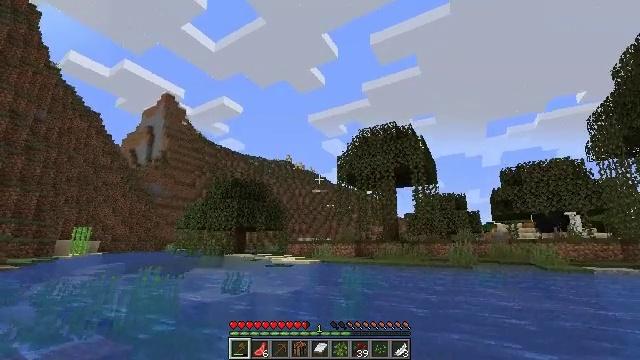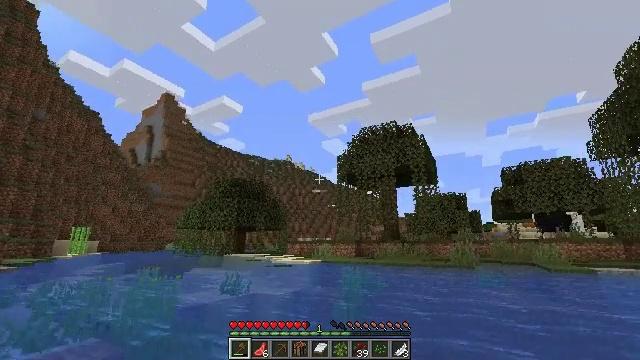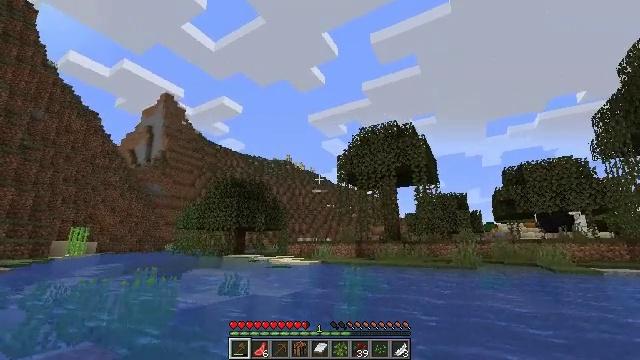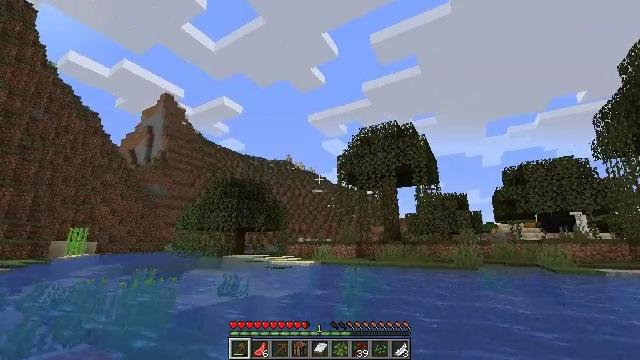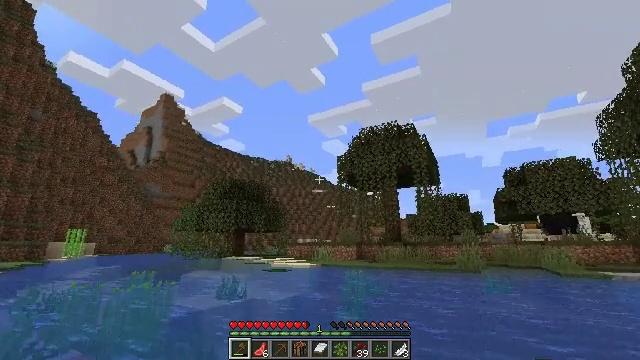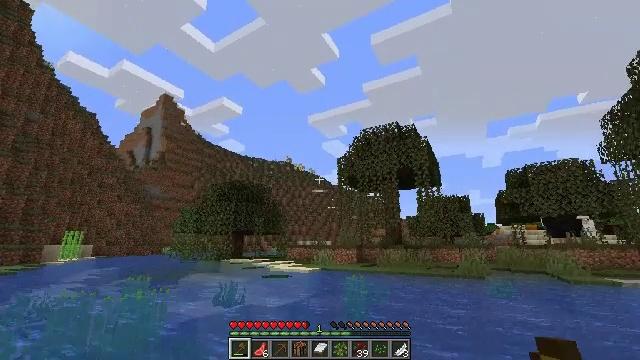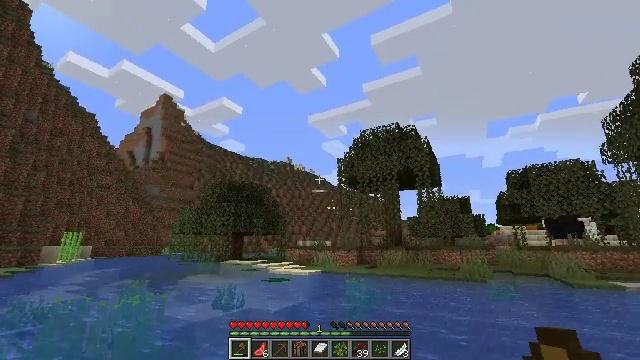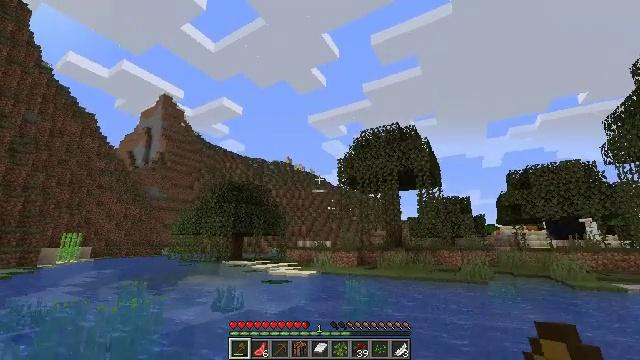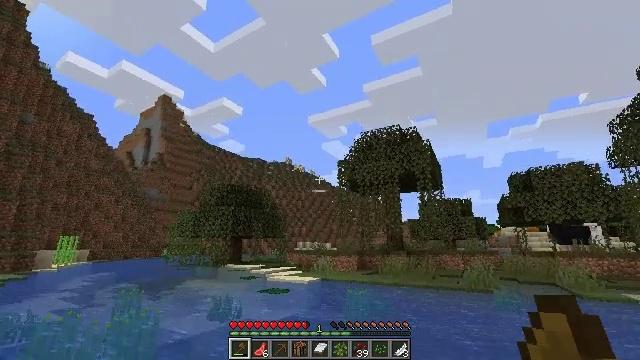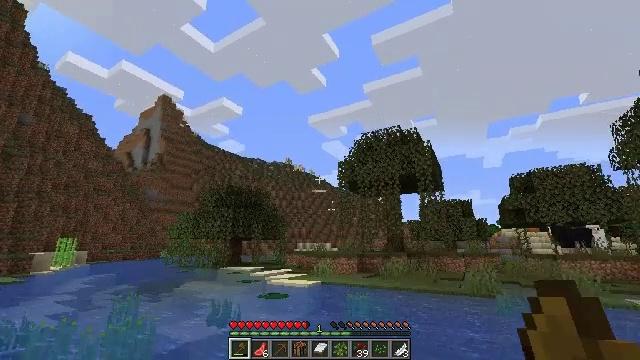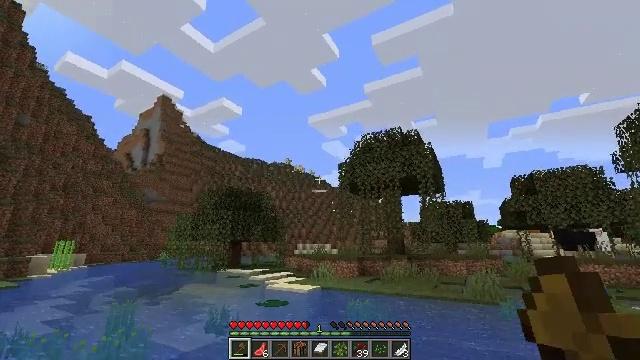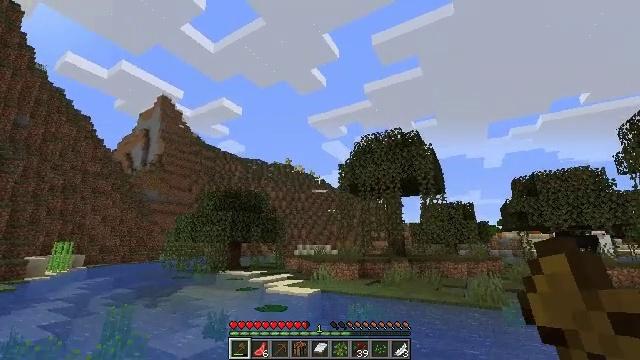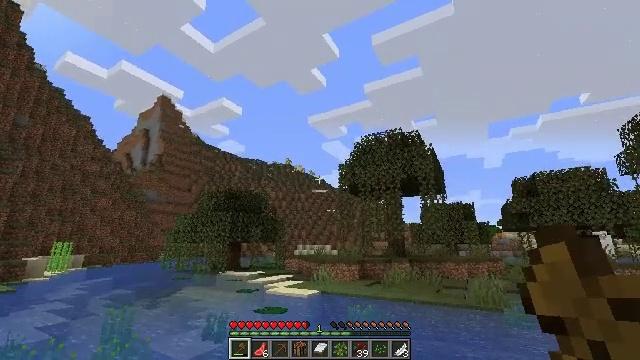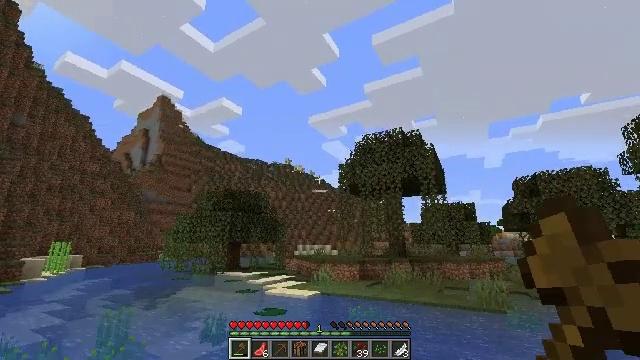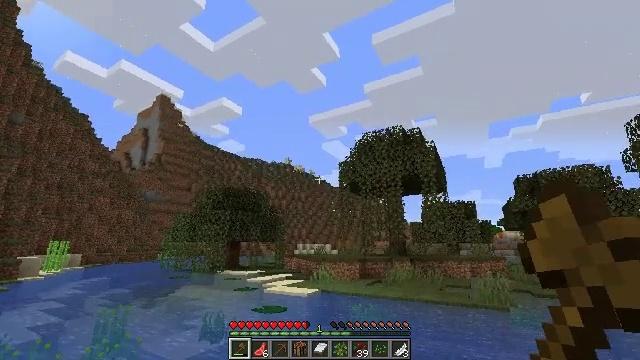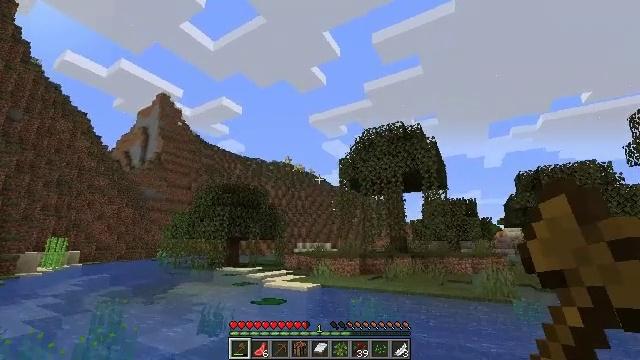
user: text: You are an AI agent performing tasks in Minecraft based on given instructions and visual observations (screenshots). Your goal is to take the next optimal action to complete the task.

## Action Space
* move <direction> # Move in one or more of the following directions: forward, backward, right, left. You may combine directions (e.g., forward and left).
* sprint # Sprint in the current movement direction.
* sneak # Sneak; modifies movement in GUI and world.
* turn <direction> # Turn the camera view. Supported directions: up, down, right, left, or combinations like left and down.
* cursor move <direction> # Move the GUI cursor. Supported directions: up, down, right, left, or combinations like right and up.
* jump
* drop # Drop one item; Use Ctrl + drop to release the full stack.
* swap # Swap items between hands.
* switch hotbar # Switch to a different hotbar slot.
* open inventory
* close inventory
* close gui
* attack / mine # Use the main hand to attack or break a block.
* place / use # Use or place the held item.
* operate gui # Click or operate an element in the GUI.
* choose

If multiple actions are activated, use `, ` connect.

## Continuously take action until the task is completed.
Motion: motion action
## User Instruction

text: Collect red sand from a desert biome.
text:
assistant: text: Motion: move forward
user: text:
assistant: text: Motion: move forward, jump
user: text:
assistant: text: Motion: move forward, jump
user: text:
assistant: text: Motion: move forward, jump
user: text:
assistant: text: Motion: move forward, jump
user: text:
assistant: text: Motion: move forward, jump
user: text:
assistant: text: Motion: move forward, jump
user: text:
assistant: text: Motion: move forward, jump
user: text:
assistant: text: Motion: move forward, jump
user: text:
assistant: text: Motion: move forward, jump
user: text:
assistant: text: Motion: move forward, jump
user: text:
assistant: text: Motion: move forward, jump
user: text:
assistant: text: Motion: move forward, jump
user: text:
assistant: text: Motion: move forward, jump
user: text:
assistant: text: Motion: move forward
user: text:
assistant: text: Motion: move forward, turn right
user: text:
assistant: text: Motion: move forward, turn right
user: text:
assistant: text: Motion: move forward, turn right and down
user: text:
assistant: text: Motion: move forward
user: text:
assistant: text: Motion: move forward
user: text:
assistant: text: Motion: move forward
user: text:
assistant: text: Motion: move forward
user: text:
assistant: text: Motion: move forward
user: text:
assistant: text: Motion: move forward
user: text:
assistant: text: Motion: move forward
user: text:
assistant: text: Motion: move forward, jump
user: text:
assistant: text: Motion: move forward, jump
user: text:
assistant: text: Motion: move forward, turn right and down, jump
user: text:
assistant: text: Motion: move forward, turn right and down, jump
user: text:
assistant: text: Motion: move forward, turn right and down, jump